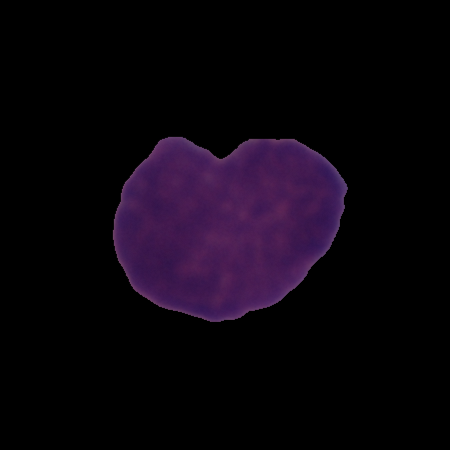
Label: cancer